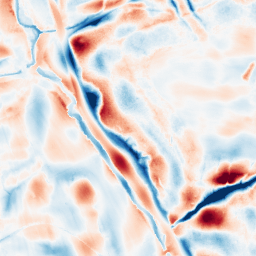
Category: wavelet
Decomposition family: wavelet_biorthogonal
Decomposition parameters: wavelet: bior5.5
level: 5
Upsampling method: lanczos
Upsampling parameters: scale: 4
Upsampling scale: 4